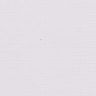
Metastatic tissue present: no